Question: How do i get rid of the White background. Here's the image, and i need to get rid of the white background, finally it should show the default 'blue colour' of the 'panel'.

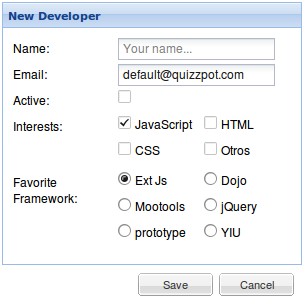
Answer: Try putting 'plain: true', in the panel's config.